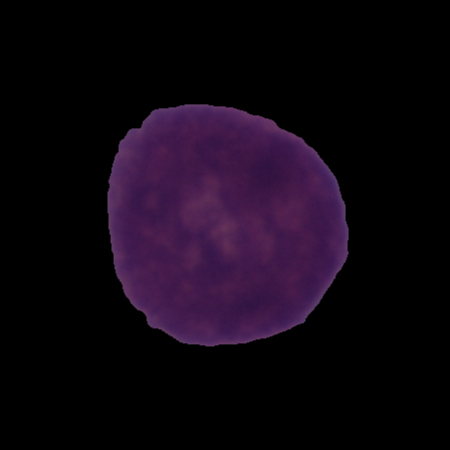
Label: cancer